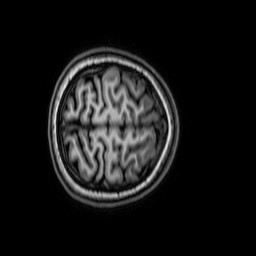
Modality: T1w
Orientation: axial
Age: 20
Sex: female